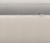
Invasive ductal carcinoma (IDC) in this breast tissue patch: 0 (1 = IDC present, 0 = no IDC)